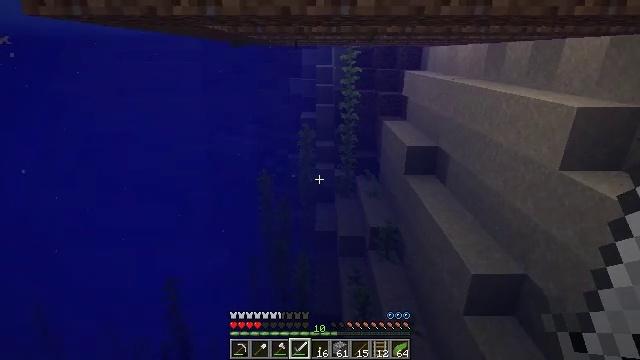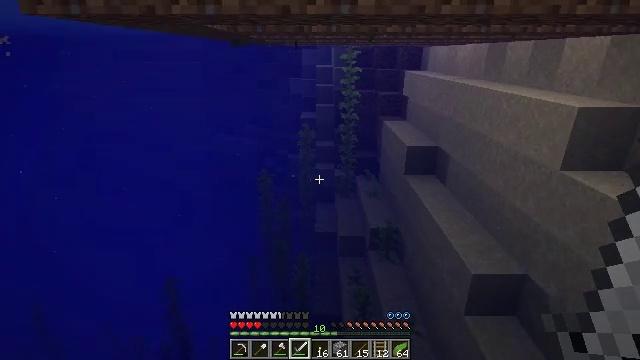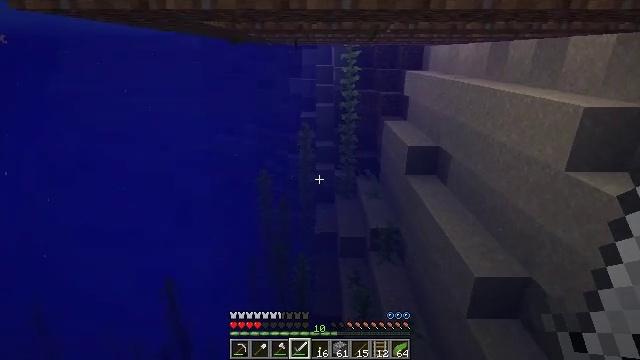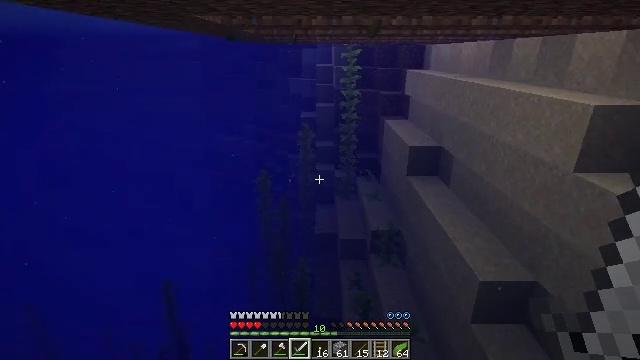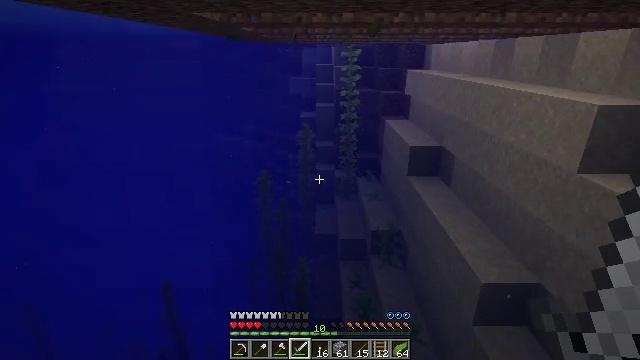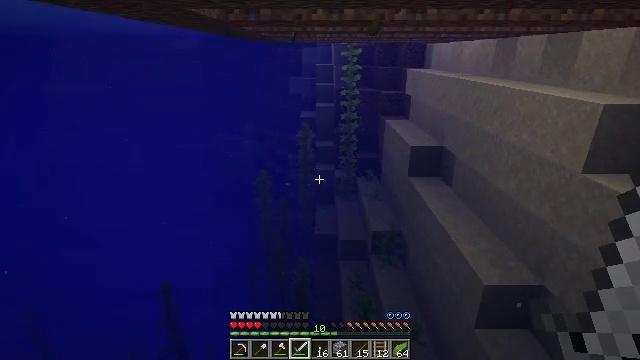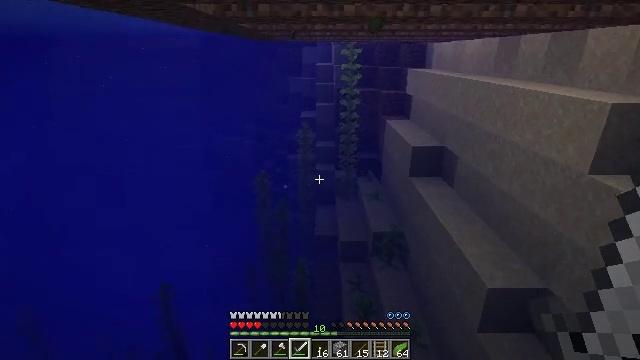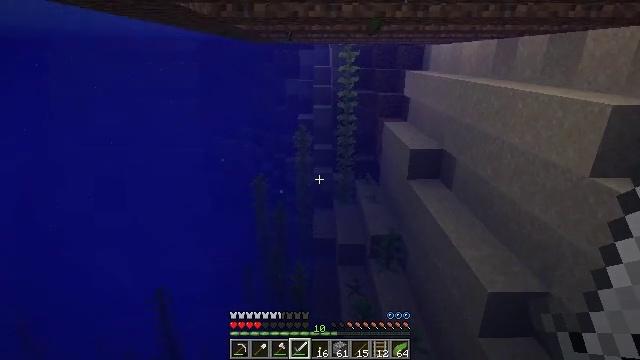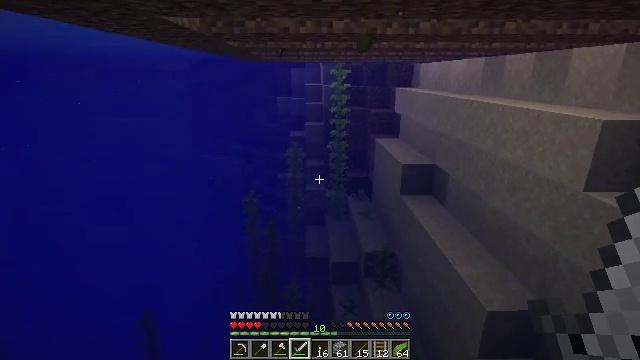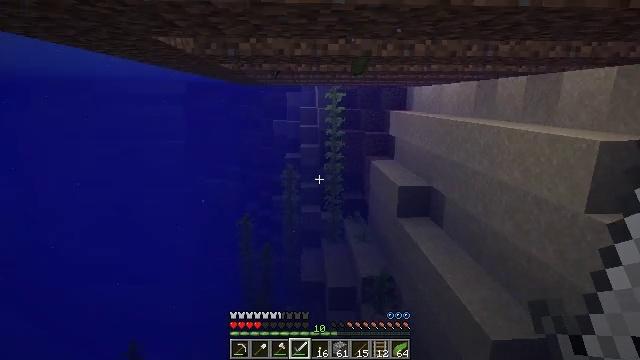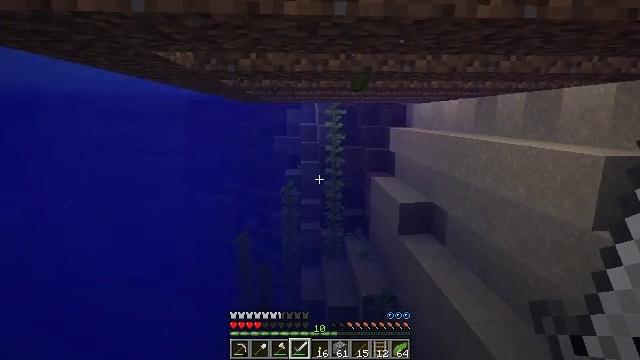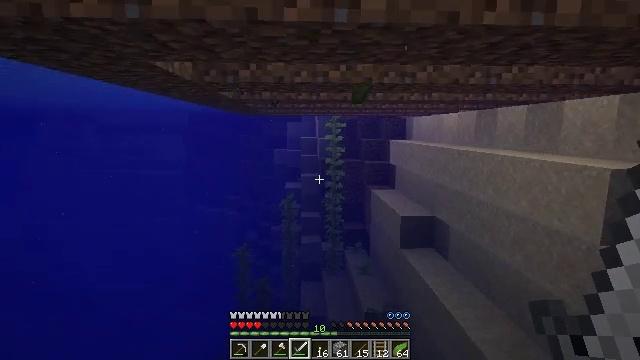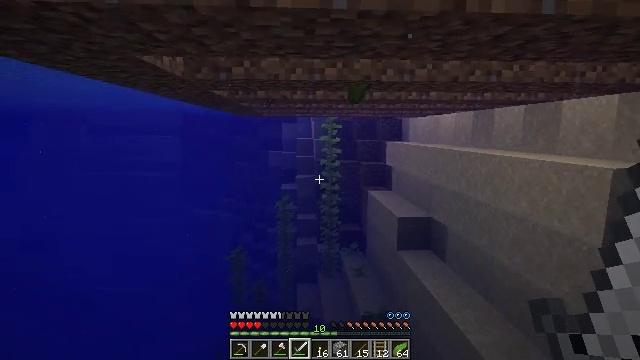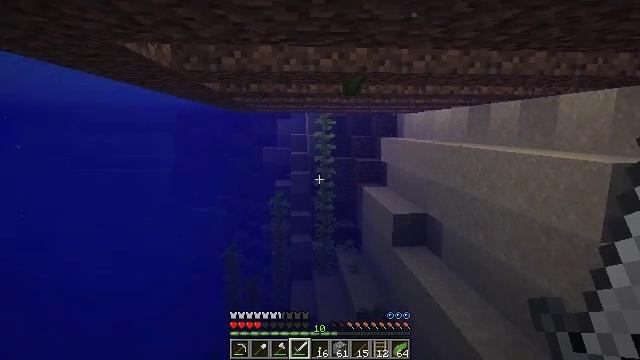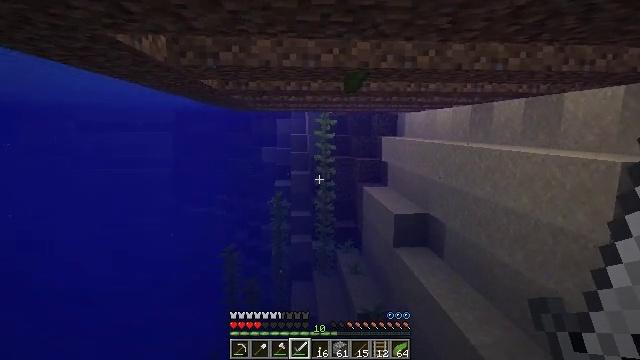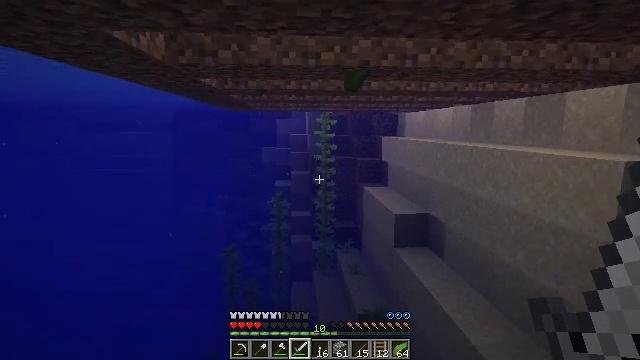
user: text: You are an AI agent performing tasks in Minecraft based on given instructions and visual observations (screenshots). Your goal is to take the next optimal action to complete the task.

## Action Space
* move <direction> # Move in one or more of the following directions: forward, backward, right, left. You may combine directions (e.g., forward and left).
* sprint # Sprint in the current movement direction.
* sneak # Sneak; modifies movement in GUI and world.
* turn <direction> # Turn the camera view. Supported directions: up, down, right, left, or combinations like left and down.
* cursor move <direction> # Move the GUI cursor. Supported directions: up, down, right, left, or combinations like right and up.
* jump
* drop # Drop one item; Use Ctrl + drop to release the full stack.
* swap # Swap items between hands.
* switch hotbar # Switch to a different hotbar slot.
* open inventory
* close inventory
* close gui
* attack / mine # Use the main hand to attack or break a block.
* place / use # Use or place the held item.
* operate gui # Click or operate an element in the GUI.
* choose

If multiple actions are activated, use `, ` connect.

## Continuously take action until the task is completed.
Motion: motion action
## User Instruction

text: Mine the kelp plant underwater.
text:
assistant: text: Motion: move forward
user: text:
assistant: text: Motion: move forward
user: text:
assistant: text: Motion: move forward
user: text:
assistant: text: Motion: move forward
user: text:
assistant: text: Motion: move forward
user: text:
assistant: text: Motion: move forward
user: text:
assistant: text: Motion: move forward
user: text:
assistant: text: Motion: move forward, turn right and up
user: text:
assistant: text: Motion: move forward, turn up
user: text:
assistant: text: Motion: move forward, turn up
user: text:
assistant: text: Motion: move forward, turn up
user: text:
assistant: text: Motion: move forward
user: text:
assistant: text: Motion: move forward, turn right
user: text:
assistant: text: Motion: move forward
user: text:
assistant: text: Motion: move forward
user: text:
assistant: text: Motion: move forward
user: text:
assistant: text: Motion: move forward
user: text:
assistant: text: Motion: move forward
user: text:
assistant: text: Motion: move forward, turn left
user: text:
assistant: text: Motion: move forward
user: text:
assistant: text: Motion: move forward
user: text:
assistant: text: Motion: move forward, turn up
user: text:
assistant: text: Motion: move forward, turn right and up
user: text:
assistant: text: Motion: move forward, turn right and up
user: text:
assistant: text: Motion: move forward, turn right and up
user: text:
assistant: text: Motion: move forward, turn right and up
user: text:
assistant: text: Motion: move forward, turn right and up
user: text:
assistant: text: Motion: move forward, turn right and up
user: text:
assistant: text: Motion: move forward, turn up
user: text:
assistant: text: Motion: move forward, turn up